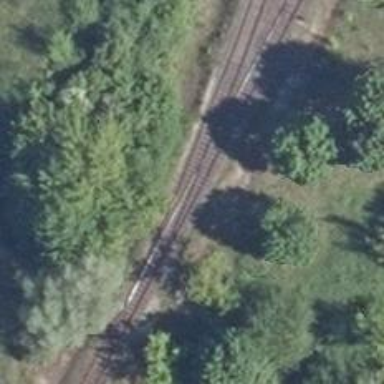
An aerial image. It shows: Railway switch.